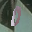
Label: 0